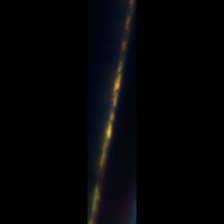
Taxon: Psuedo-nitzschia
Group: Diatoms